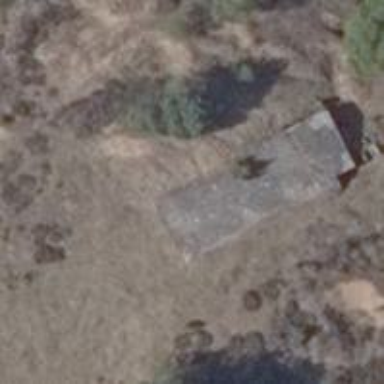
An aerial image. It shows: Historic bunker in ruins.